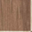
Piece: xx